Question: I have an unordered list held within a div tag.
I have a tree like structure of list elements containing additional lists e.g.
'''
<ul>
<li>
<ul>
<li>
</li>
</ul>
<li>
</ul>
'''
When i hover over a list element that contains a sublist the sublist displays as a popup within the containing div element. This list can be up to three layers deep which presents a problem. The width i have to display my containing div is limited (170px width/400px height)so i'd like the pop up list elements to extend beyond the containing div however I'm struggling to get this working.
Basically I'd like the vertical scroll bar to be present but the width scroll bar hidden. Overflow on the width should extend outside the containing div. I've tried variations on overflow-y/x but I can't seem to get a balance that does what I need. i also haven't been able to get the pop up - jsfiddle below to provide an example. And an image of the issue below:<URL>
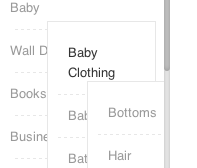
Answer: The scroll effect is due to the following CSS code:
'''
overflow-y: scroll;
'''
If you take it out, the scroll will go away for the width.
The idea of putting a sub menu within a submenu, etc.. can be seen in this <URL>.
You can also try this <URL>
I altered your code to reposition everything using margin-left. But to be honest, your code is extremely vast, I would suggest taking a portion of it and then working on it. My last thing I want to note is to not get too confused when you start going further into the sub menus.. it is definitely a complex thought process.
Here is the last example I can give you... I do want to caution you that this may not be exact in every browser and there may be some better way to positioning everything. Here it is:
<URL>
This does however become much harder when the contents inside of the li tags are different. An example of this is when you have only one line of text vs two lines of text, which will render the absolute positioning utterly useless. It may be easier to style these vertically than horizontally and there could be a better solution but that could entail using JavaScript or a derivative of that language.